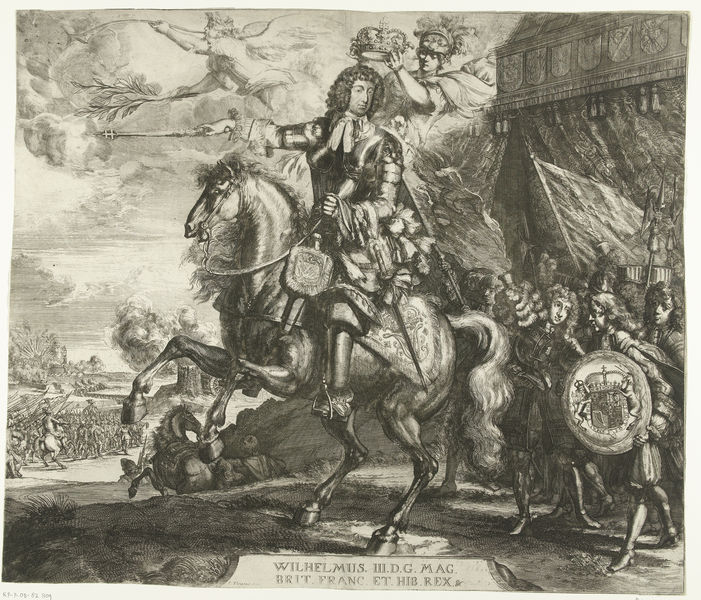
Titel: Ruiterportret van Willem III
Künstler: Romeyn de Hooghe
Standort: Amsterdam
Institution: Rijksmuseum
Schlagwörter: gott, mann, wolken, menschen, frankreich, frau, männer, zeichnung, england, krone, pferd, reiter, engel, schrift, fahnen, stab, fahne, krieg, schlacht, gefolge, könig, lanze, schild, stich, schwert, helm, göttin, ritter, heer, rüstung, wappen, eroberung, baldachin, fanfare, zepter, zelt, wilhelm, trompete, untertanen, wilhelmus, wilhelm iii